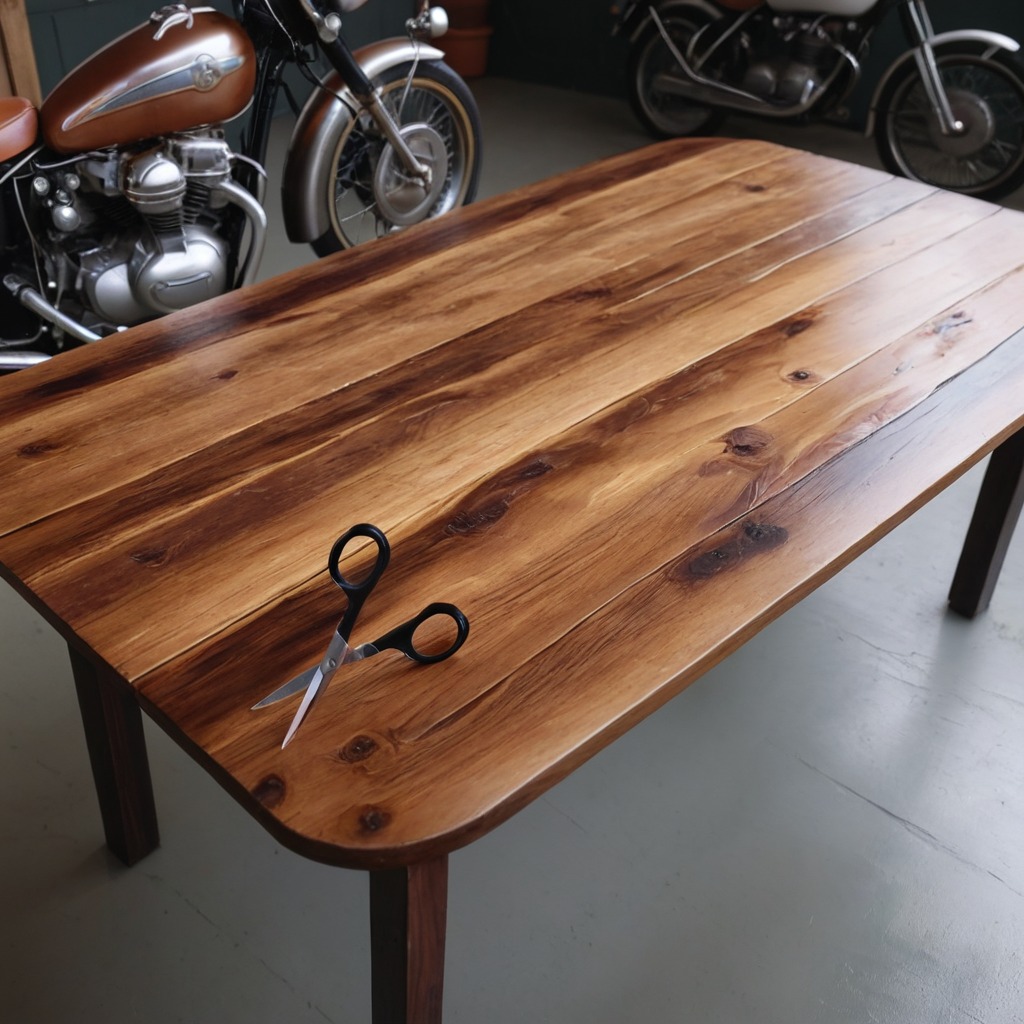
A scissor is lying on the oil-spilled wooden table in a vintage motorcycle garage.